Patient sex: M
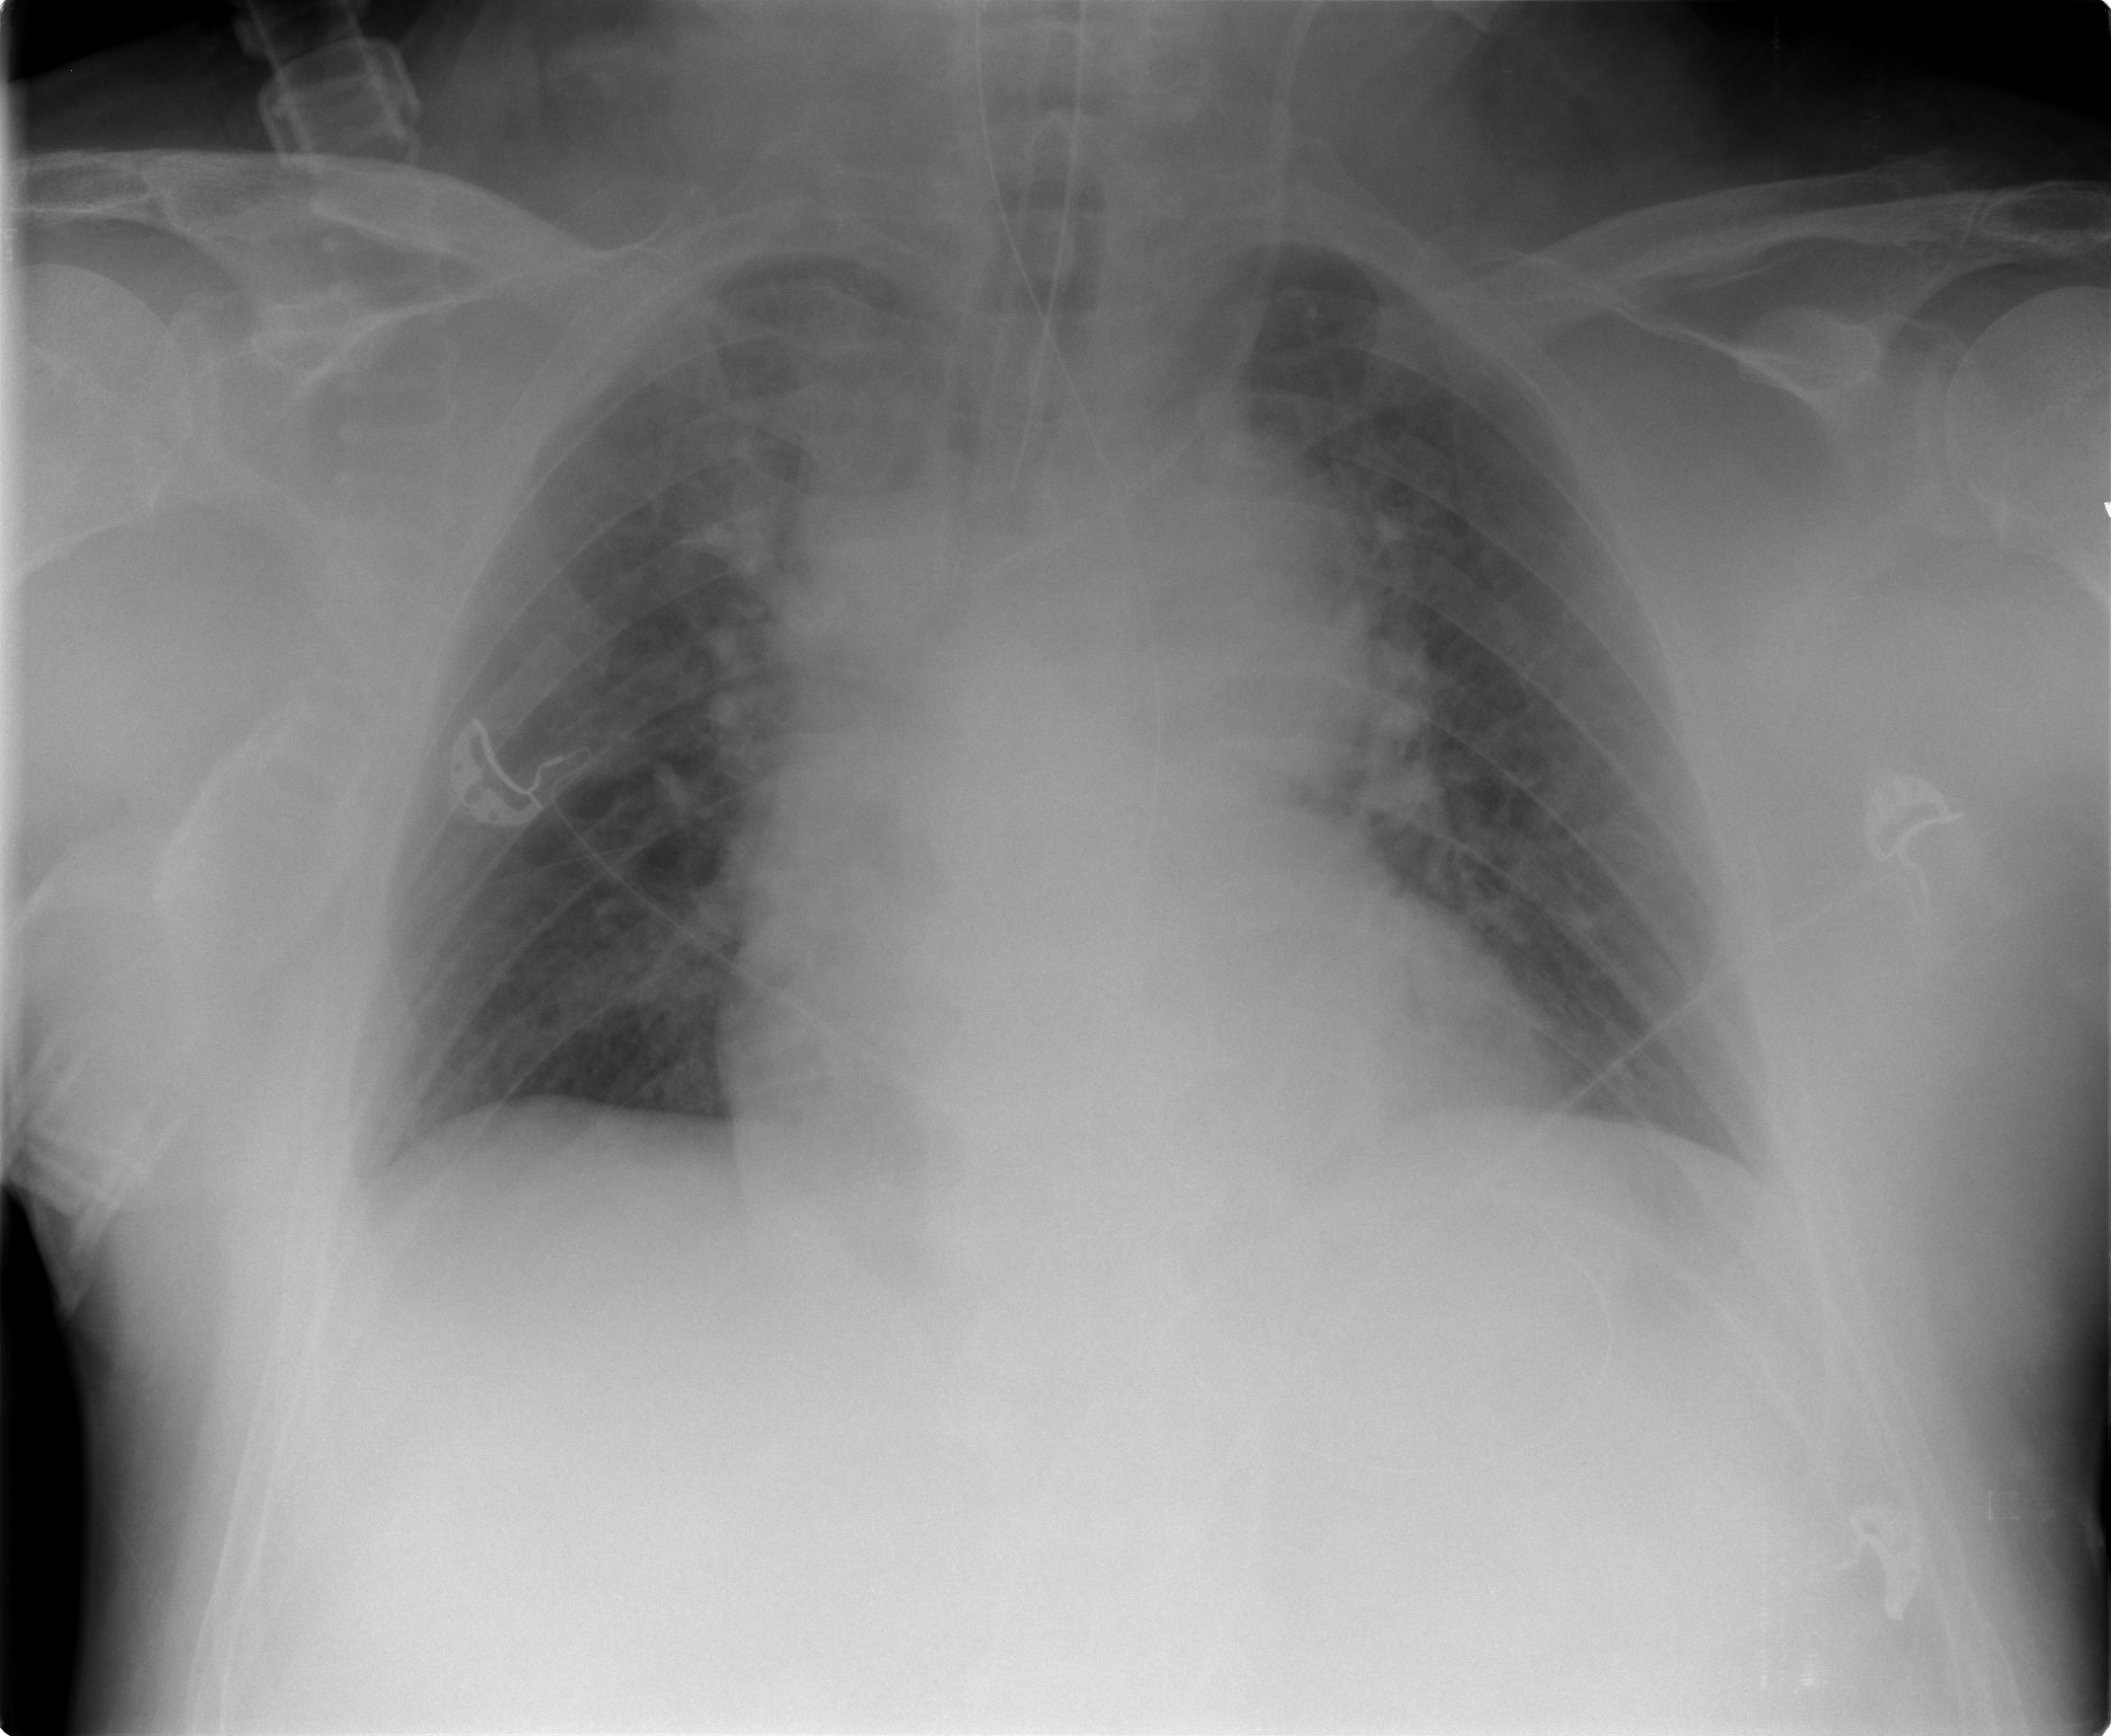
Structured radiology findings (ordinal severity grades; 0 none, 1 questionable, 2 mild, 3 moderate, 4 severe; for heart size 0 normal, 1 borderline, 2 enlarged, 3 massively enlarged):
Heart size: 2
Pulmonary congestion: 2
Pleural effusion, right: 0
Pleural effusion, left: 0
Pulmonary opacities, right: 0
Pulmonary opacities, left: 0
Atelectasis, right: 1
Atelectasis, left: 1